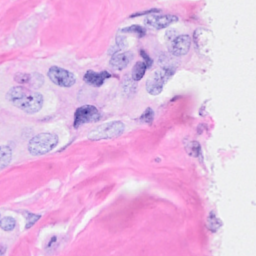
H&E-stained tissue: Breast